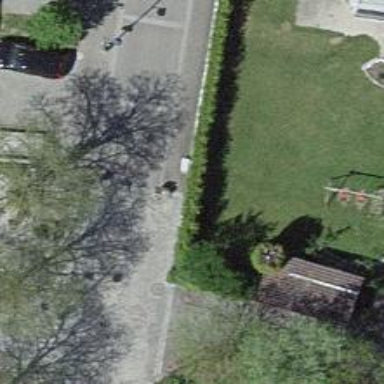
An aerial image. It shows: Rising bollard lift gate.